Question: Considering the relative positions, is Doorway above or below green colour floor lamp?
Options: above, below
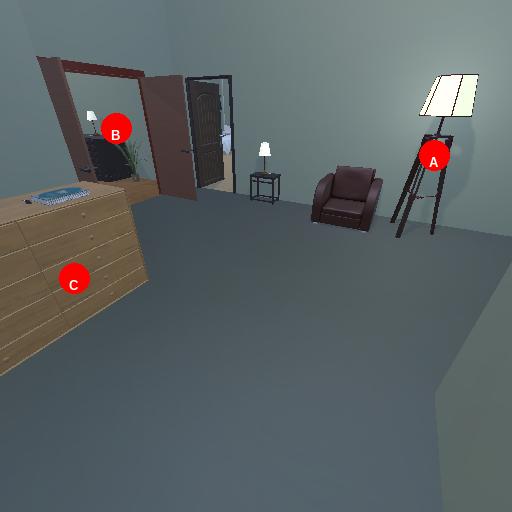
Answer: above